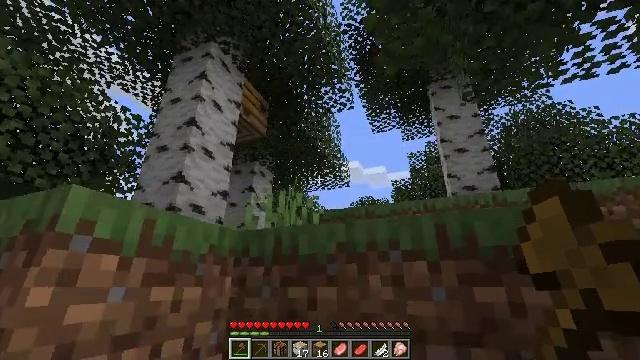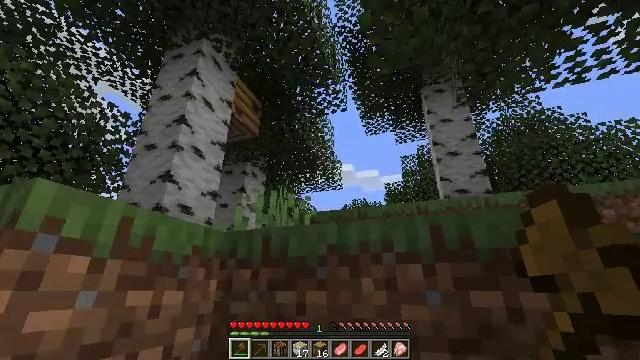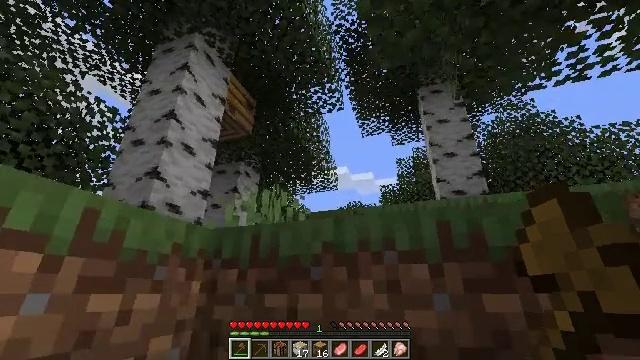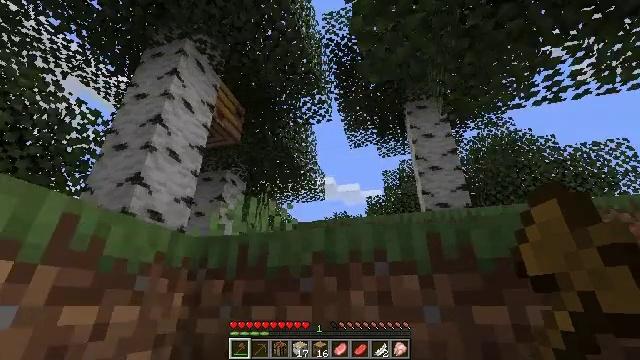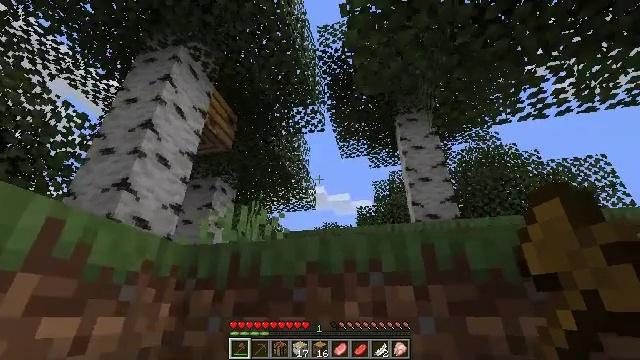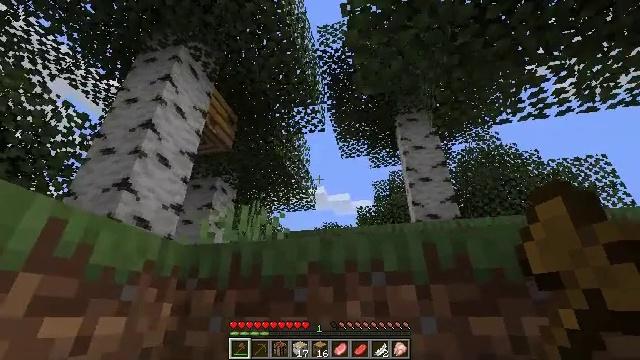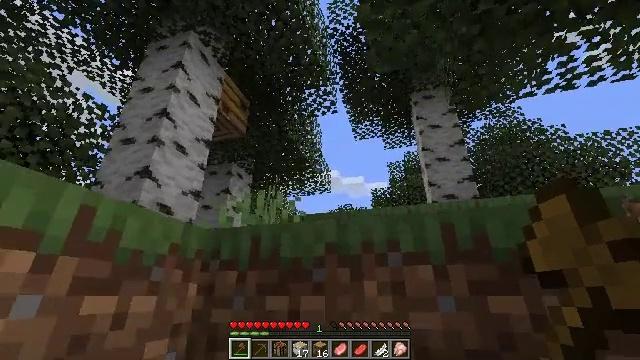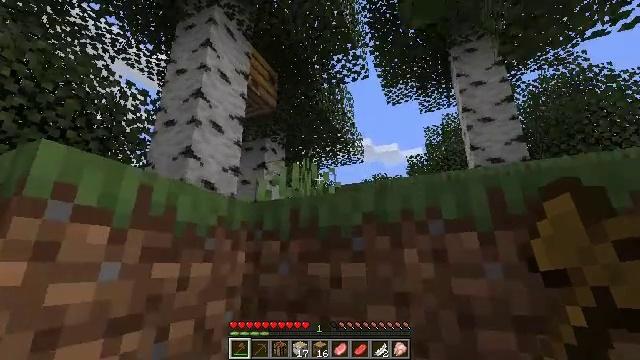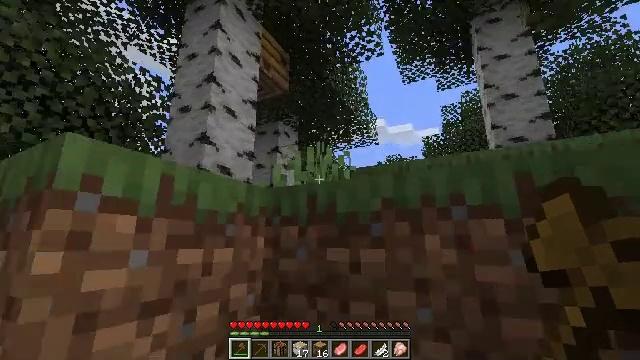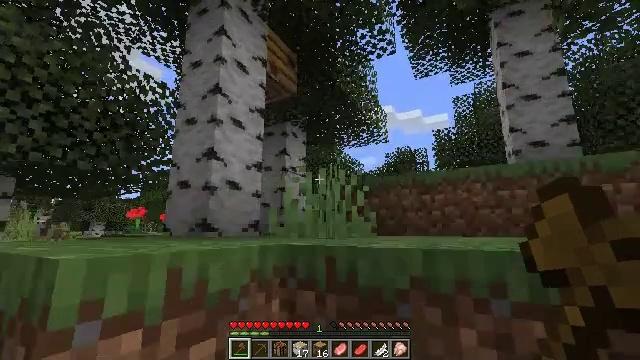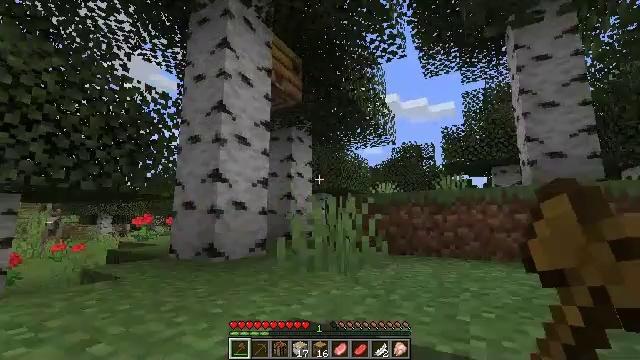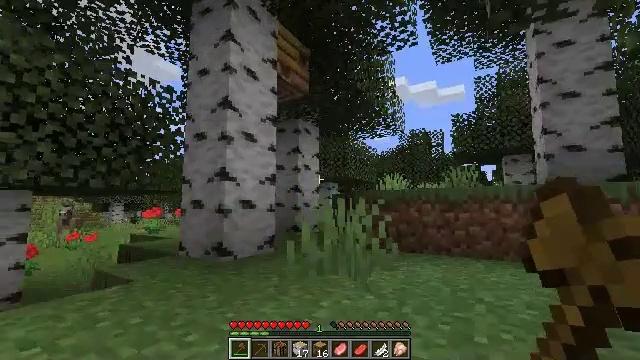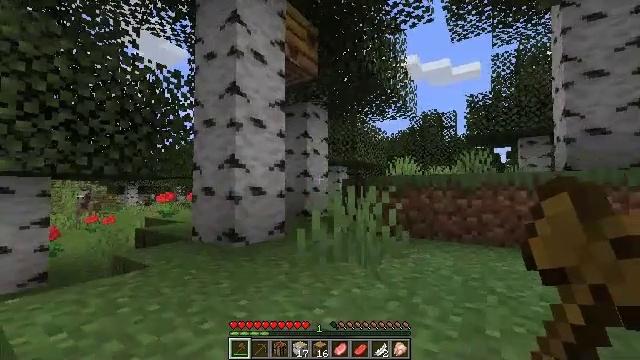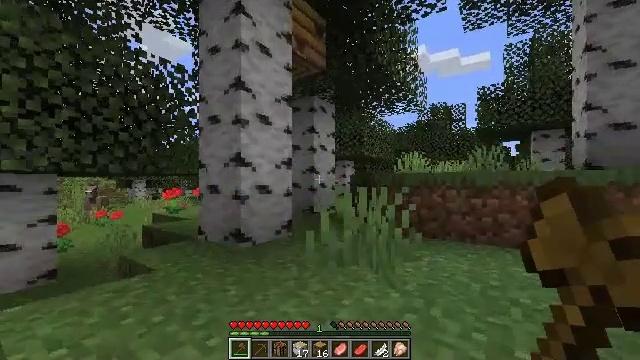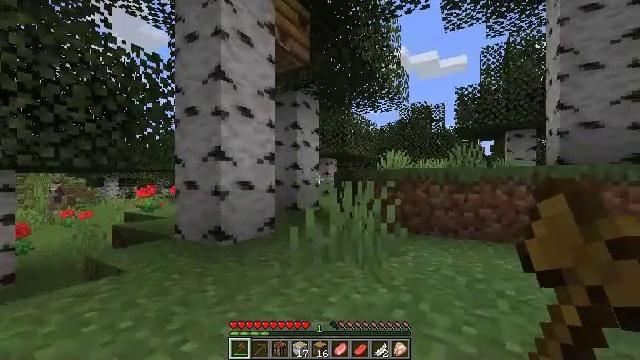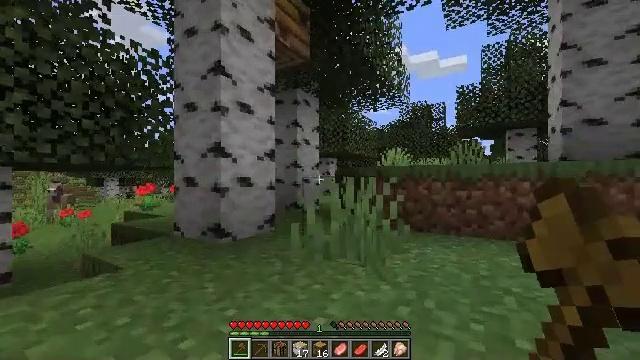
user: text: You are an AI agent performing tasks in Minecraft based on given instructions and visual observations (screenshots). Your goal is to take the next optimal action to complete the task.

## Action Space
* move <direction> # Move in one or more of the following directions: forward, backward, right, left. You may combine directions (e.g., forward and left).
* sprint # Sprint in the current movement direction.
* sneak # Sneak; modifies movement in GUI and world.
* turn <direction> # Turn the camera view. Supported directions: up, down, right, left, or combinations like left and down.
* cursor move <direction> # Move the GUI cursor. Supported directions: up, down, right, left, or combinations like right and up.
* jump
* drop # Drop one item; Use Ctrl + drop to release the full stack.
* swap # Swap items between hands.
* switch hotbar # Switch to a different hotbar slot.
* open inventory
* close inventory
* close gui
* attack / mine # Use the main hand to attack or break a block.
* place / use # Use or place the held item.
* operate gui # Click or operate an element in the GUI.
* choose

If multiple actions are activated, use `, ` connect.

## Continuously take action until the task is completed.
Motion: motion action
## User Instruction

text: Mine the bee nest.
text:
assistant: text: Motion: move forward, turn right
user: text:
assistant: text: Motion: turn right
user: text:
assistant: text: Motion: turn right and up
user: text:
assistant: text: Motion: turn right and up
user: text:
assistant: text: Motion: no_op
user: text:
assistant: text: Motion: turn left and down
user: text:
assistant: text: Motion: move forward, turn left and down
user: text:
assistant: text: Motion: move forward, turn left and down, jump
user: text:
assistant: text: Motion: move forward, turn left and down, jump
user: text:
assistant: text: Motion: move forward, turn down, jump
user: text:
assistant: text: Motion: move forward, turn left and down, jump
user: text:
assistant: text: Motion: move forward, turn left and down
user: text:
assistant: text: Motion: move forward, turn left and down
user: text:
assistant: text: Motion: move forward, turn right
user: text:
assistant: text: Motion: move forward
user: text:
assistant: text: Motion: move forward
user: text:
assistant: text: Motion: move forward
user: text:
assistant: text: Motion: move forward and move right, turn right and down
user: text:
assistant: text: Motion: move forward and move right, turn right and down
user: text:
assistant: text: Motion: move forward and move right, turn left, jump
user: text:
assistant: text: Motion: move forward and move right, turn left, jump
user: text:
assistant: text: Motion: move forward and move right, turn left and up, jump
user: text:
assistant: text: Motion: move forward and move right, turn left and up
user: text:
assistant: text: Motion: move forward and move right, turn left and up
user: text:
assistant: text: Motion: move forward and move right, turn left and up
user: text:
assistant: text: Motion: move forward and move right, turn left and up
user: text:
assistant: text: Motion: move forward and move right
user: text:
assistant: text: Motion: move forward and move right
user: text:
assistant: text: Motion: move forward and move right
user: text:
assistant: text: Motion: move forward and move right